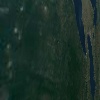
Label: land